Question: I'm getting started with backbone.js and i want to build a template, containing only a html button, with my model attributes. So I defined a template in my html page as below:
'''
<!DOCTYPE html>
<html>
<head>
<meta charset='utf-8'/>
<title>Backbone test 5</title>
<script src="underscore.js"></script>
<script src="jquery.js"></script>
<script src="backbone.js"></script>
<script src="backbone_test5.js"></script>
</head>
<body>
<div id="here"></div>
<script type="text/template" id ="button_template">
<button type="button" id="my_button"><%= text %></button>
</script>
</body>
</html>
'''
and I'm trying to build my template in my view:
'''
var Bouton_View= Backbone.View.extend({
view_template: _.template( $('#button_template').html() ),
events:{
'click':'onClick'
},
initialize: function(){
this.$el=('#here');
},
render: function(){
this.$el.html(this.view_template(this.model.attributes));
return this;
},
onClick: function(){
var increment=0;
increment=this.Model.get("number_of_click")+1;
this.Model.set({"text":increment});
this.Model.set({"number_of_click":increment});
this.render();
}
});
'''
but when I run the page in the browser this error message show up:

I'm pretty sure the 'js file' is not wrong because I've try this with another html file and it worked. So what is wrong with my template? thanks in advance
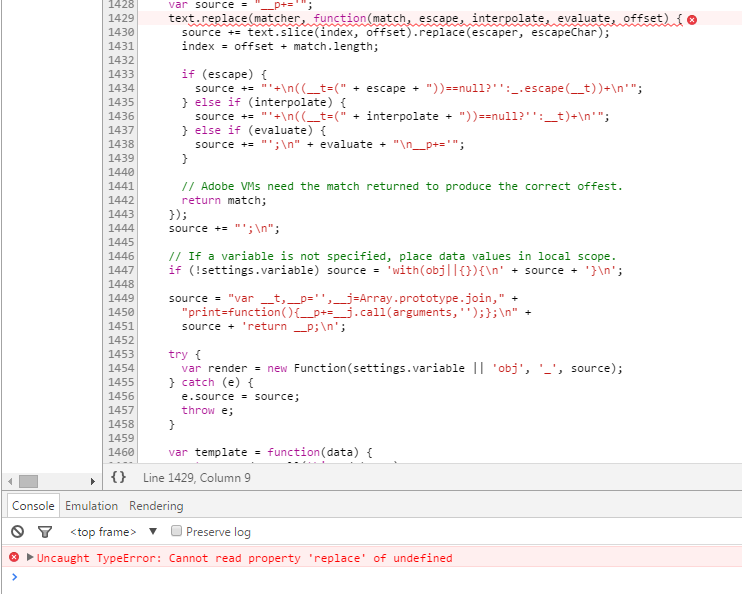
Answer: ### Why so?
: the underscore templating engine is fine in this case.
This example's problem is that the code which describes your 'Bouton_View', which probably lies here:
'''
<script src="backbone_test5.js"></script>
'''
is executed before the DOM parser reaches
'''
<script type="text/template" id ="button_template">
<button type="button" id="my_button"><%= text %></button>
</script>
'''
element. This can be described as
1. Load backbone_test5.js file and execute its contents
2. Execute _.template( $('#button_template').html() ) Search DOM for element with id="button_template" None found Execute .html() function on a non-existent $ element => this results in null Execute _.template(null) => this gives you the error you mentioned
### How to fix?
There are several ways to do that.
Re-order the code so that DOM elements exist when queried:
'''
<!DOCTYPE html>
<html>
<head>
<meta charset='utf-8'/>
<title>Backbone test 5</title>
</head>
<body>
<div id="here"></div>
<script type="text/template" id ="button_template">
<button type="button" id="my_button"><%= text %></button>
</script>
<script src="underscore.js"></script>
<script src="jquery.js"></script>
<script src="backbone.js"></script>
<script src="backbone_test5.js"></script>
</body>
</html>
'''
You can wrap the contents of the 'backbone_test5.js' file with the '$(...)' so that it only executes once the DOM content is ready:
'''
$(function () {
var Bouton_View = Backbone.View.extend({ /* ... */ });
});
'''